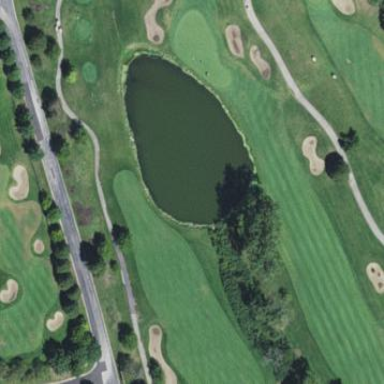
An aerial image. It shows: Water hazard on golf course. The hazard is natural water feature.